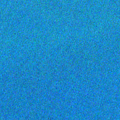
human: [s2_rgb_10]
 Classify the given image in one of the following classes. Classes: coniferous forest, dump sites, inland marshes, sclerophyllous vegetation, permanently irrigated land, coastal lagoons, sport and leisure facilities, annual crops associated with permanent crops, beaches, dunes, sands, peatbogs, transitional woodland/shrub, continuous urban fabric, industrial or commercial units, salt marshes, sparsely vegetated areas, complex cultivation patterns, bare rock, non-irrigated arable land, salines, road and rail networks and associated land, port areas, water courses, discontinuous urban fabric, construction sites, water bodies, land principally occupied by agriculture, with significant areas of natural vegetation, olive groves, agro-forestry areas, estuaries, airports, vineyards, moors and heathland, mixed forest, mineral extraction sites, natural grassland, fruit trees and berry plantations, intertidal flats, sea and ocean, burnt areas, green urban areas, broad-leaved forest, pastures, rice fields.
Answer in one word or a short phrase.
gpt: sea and ocean